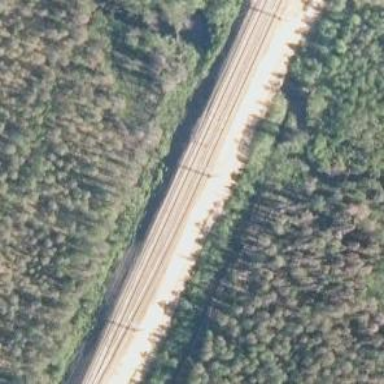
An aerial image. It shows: Railway signal.